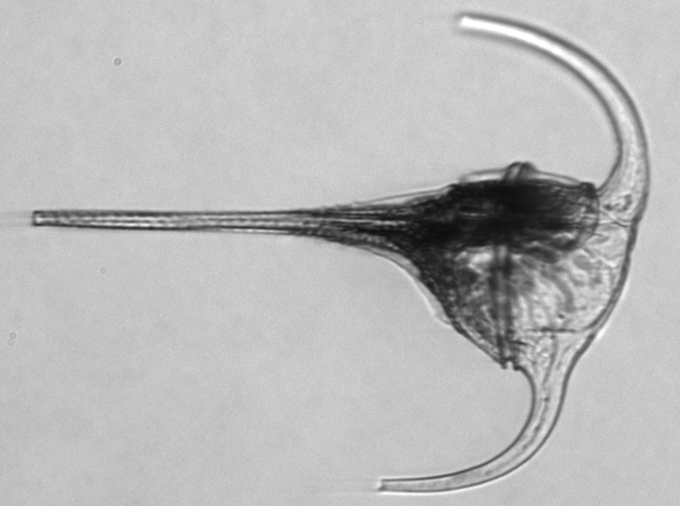
Label: Tripos